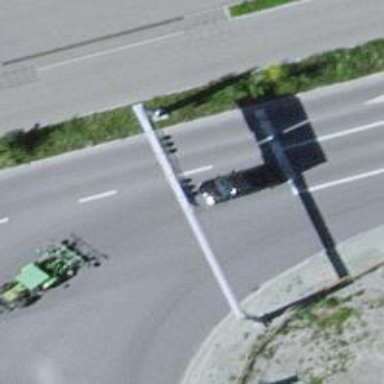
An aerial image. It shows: Road with traffic signals for signaling.